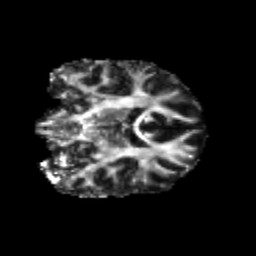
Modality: FA
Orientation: coronal
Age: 22
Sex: male
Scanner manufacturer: siemens
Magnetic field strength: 3 T
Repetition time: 3.5 s
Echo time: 0.104 s